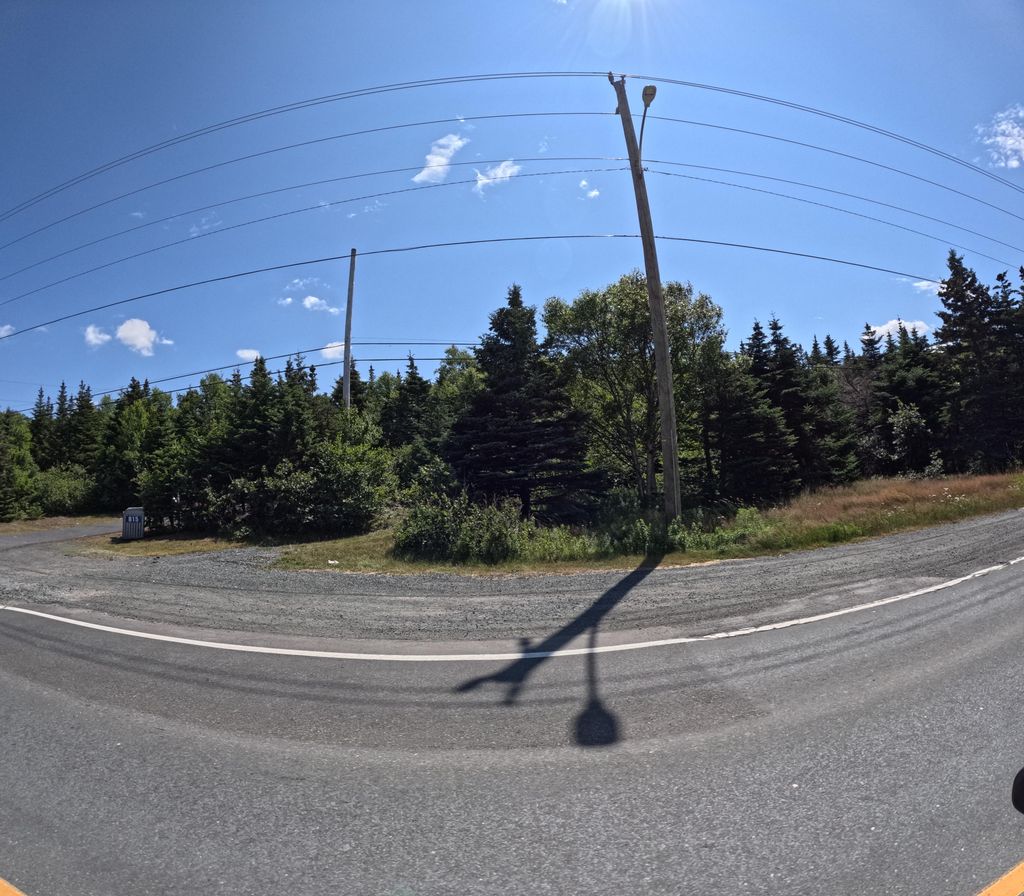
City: st_johns